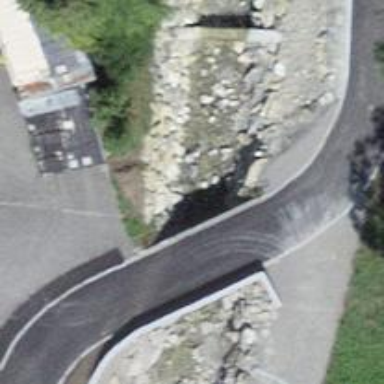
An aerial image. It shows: Residential road with bridge. The track of the bridge is of grade 1 quality.